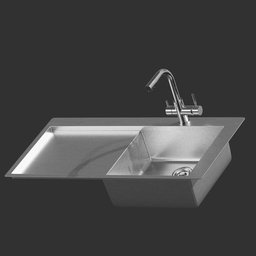
Label: appliances